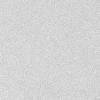
Atmospheric dust classification: dusty